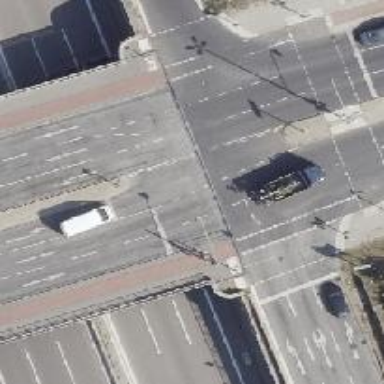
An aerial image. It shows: Cycleway bridge with asphalt surface and kerb separating the left side.